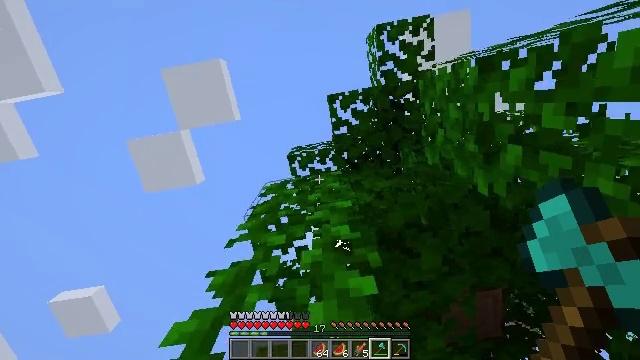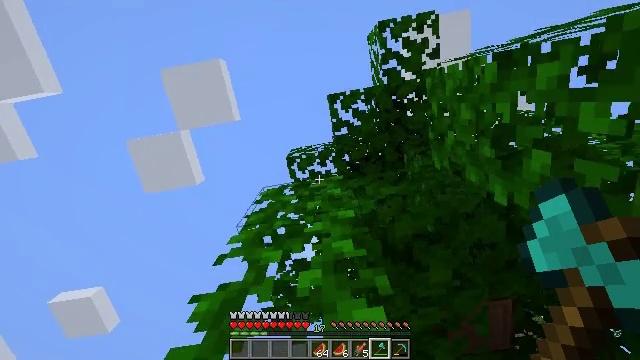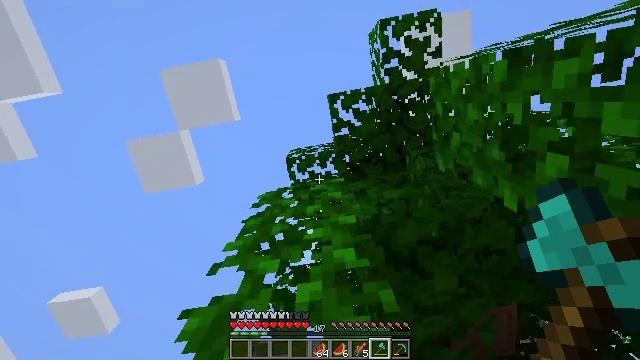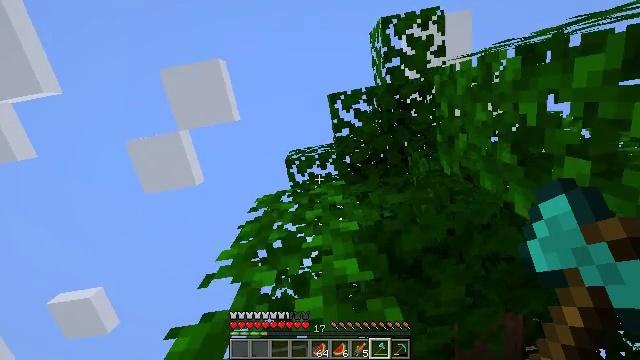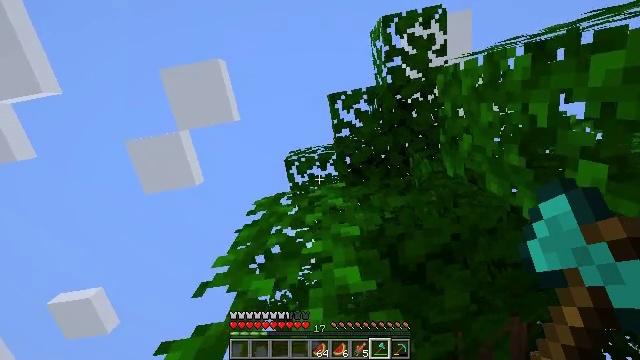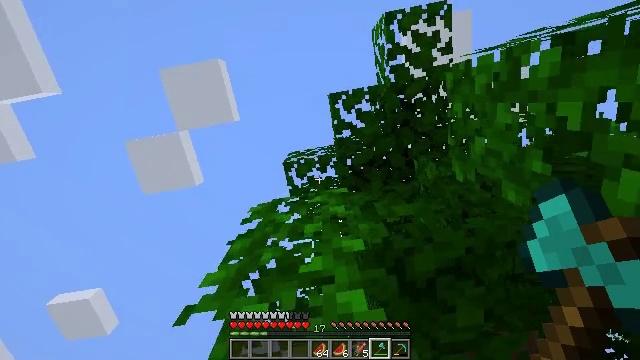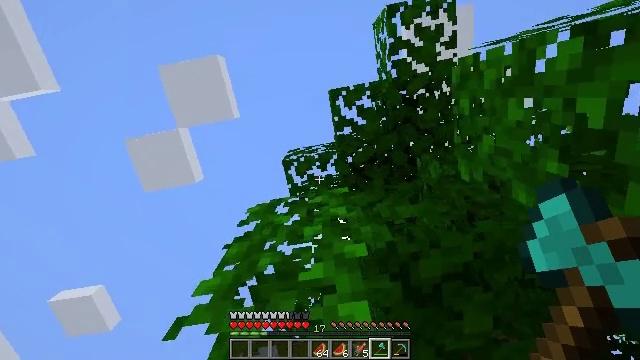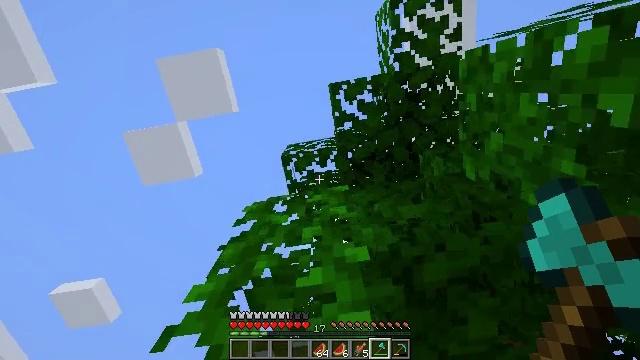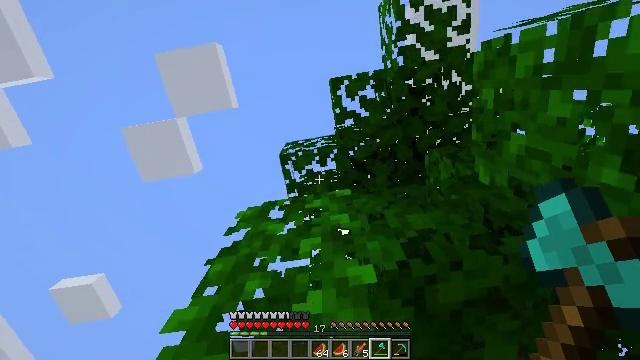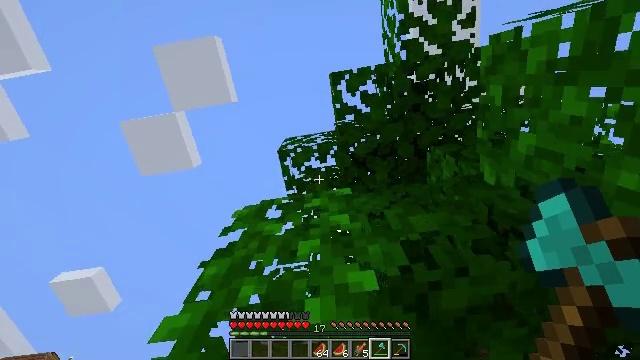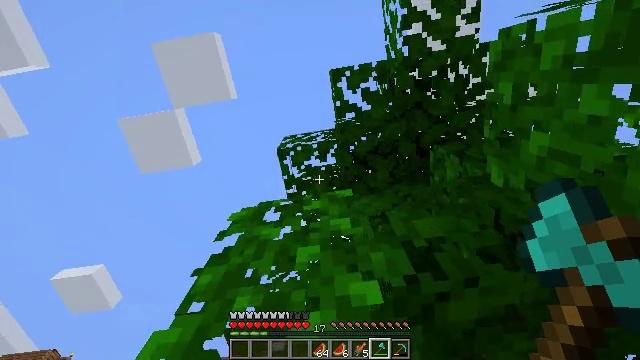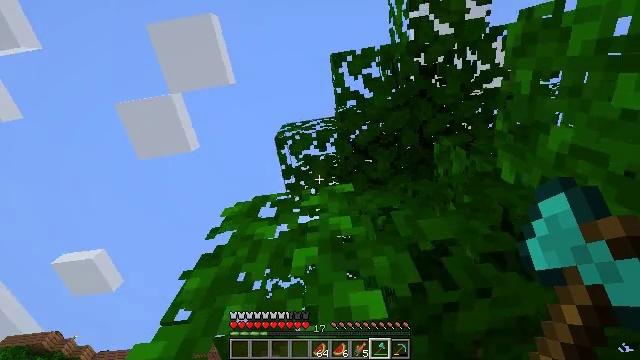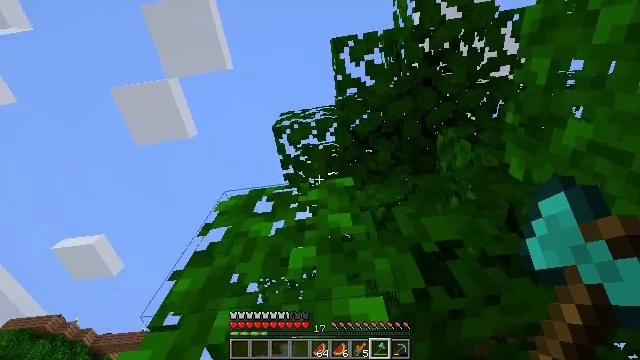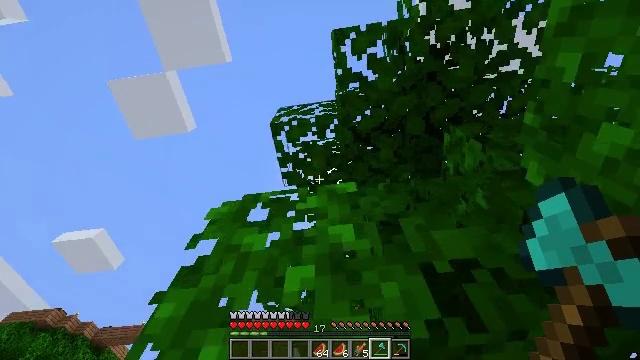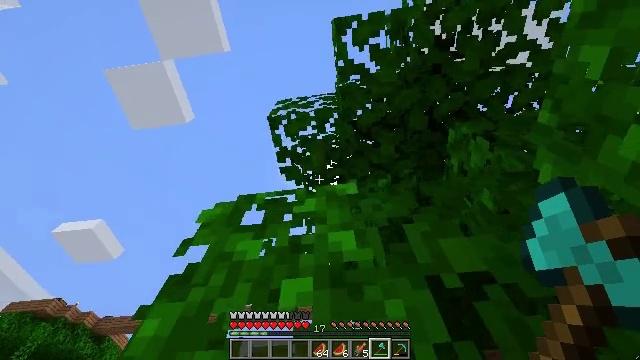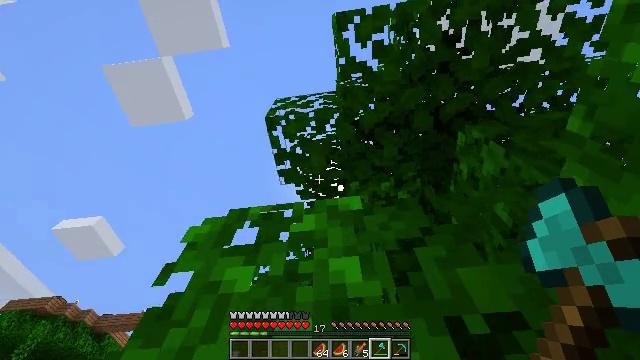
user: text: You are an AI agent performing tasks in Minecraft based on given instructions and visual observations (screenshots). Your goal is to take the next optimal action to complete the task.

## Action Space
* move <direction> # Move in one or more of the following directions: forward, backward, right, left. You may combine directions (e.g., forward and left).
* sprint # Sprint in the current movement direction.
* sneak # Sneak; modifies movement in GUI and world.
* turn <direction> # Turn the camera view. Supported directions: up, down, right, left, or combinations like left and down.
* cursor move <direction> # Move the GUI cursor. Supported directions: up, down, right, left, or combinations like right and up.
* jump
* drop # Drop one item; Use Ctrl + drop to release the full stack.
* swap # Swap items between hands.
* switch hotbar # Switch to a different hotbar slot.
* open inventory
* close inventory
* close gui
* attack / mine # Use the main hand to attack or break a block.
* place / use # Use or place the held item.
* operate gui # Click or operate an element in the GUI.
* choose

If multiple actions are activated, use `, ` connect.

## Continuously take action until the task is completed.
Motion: motion action
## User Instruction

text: Break the jungle leaves with your hand or shears.
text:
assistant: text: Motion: jump
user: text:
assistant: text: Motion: jump
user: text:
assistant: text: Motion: jump
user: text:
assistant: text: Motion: jump
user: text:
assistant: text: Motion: jump
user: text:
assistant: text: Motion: jump
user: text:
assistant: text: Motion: turn down, jump
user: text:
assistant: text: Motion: jump
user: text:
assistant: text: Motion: turn down, jump
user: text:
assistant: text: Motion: jump
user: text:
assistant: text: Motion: turn down, jump
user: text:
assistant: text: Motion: turn down, jump
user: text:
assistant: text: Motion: turn down, jump
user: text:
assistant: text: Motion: turn down, jump
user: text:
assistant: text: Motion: jump
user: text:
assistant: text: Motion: jump
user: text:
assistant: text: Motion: turn down, jump
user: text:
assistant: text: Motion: turn down, jump
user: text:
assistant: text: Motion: turn down, jump
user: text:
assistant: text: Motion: turn down, jump
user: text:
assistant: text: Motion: turn left and down, jump
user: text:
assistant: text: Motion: turn down, jump
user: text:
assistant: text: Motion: turn down, jump
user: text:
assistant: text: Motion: turn down, jump
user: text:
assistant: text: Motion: turn down, jump
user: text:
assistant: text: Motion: turn down, jump
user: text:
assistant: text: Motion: turn down, jump
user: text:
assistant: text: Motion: turn down, jump
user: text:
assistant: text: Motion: turn down, jump
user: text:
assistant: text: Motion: turn down, jump